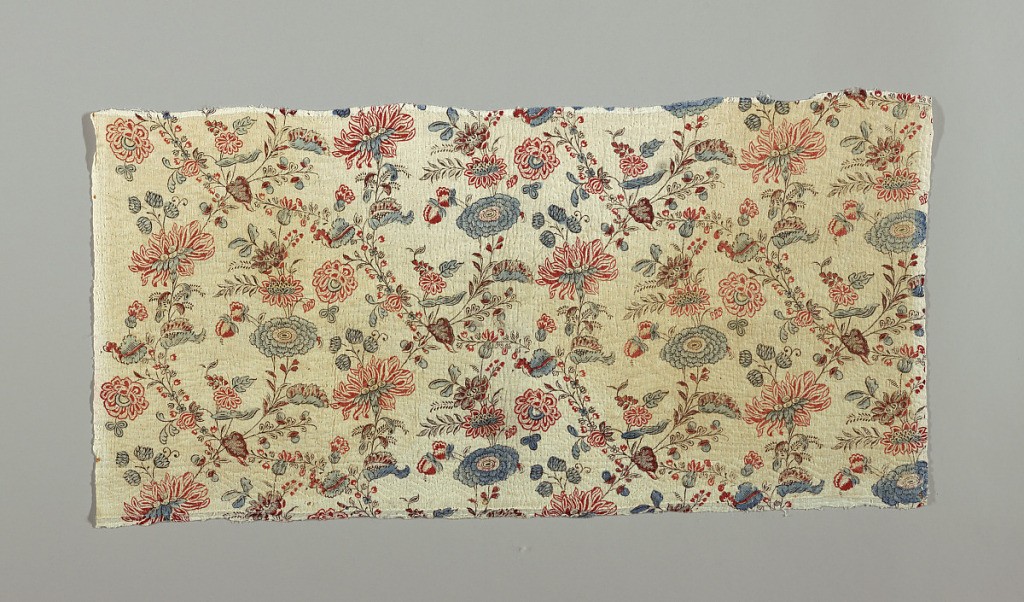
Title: Textile
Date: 18th century
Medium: linen Technique: relief printed linen, quilted
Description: Length, probably from a skirt, of quilted linen, with wide border along one side of block-printed linen, also quilted. Design a natural size all-over floral pattern in red, dark red, light blue and brown for outlines.